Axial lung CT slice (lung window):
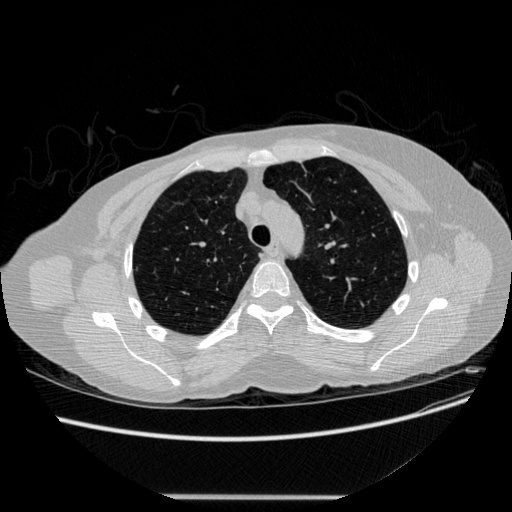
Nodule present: no